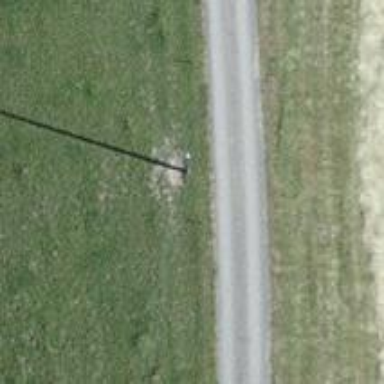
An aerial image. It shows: Power pole.